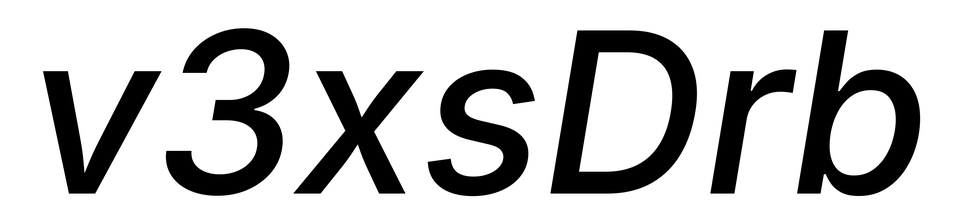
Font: Inter-Italic_Medium_Italic